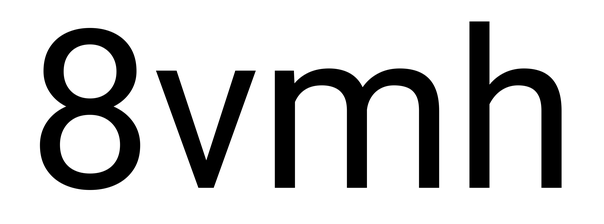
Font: Roboto_Regular